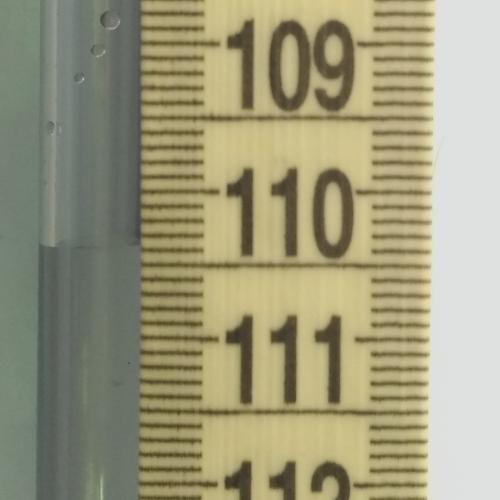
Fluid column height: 110.4 cm